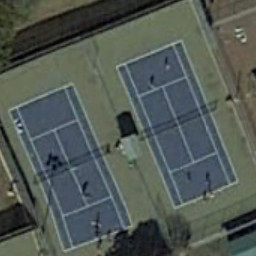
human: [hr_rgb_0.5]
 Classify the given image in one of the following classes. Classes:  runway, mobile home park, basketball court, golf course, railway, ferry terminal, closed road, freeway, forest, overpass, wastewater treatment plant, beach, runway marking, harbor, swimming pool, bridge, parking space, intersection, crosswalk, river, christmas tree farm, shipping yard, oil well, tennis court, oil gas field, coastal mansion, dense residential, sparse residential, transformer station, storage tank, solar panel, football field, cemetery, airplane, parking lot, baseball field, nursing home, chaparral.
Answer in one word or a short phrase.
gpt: tennis court